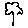
Label: tree